Aerial crown-view tile of a tropical tree (Barro Colorado Island, Panama), acquired 20250818:
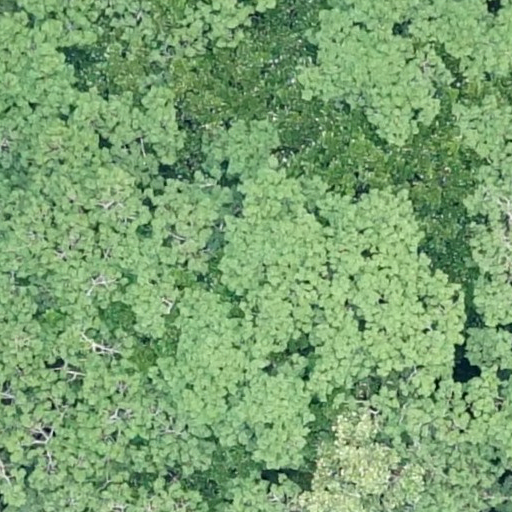
Species: Ceiba pentandra
GBIF accepted scientific name: Ceiba pentandra
Crown area: 1192.114 m²